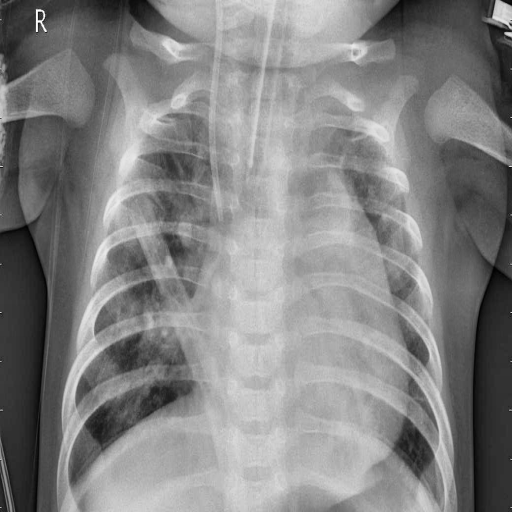
Finding: PNEUMONIA